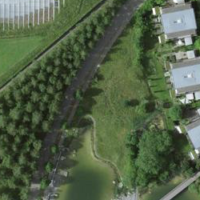
EUNIS habitat code: 53
Species observed at this site:
Corvus corone
Cyanistes caeruleus
Anas platyrhynchos
Chloris chloris
Emberiza citrinella
Prunus spinosa
Columba palumbus
Turdus merula